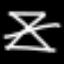
Label: hourglass